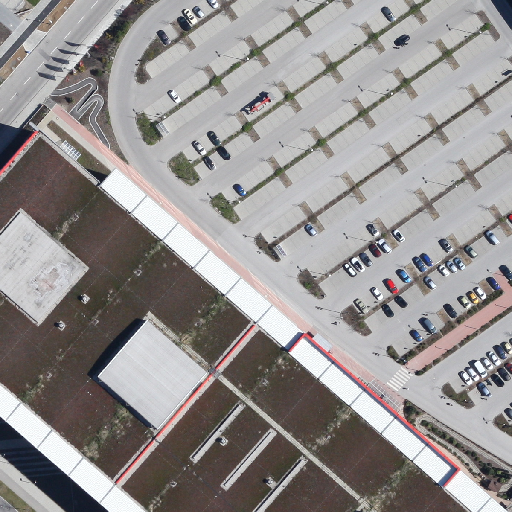
Referring expression: van in the parking area